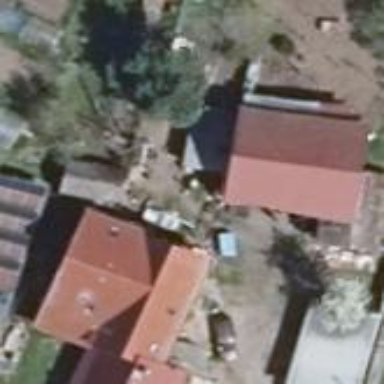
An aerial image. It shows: House with multiple building parts.